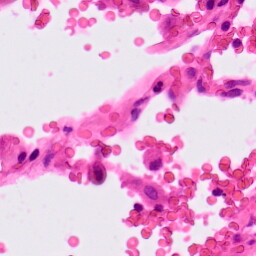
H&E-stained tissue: Lung